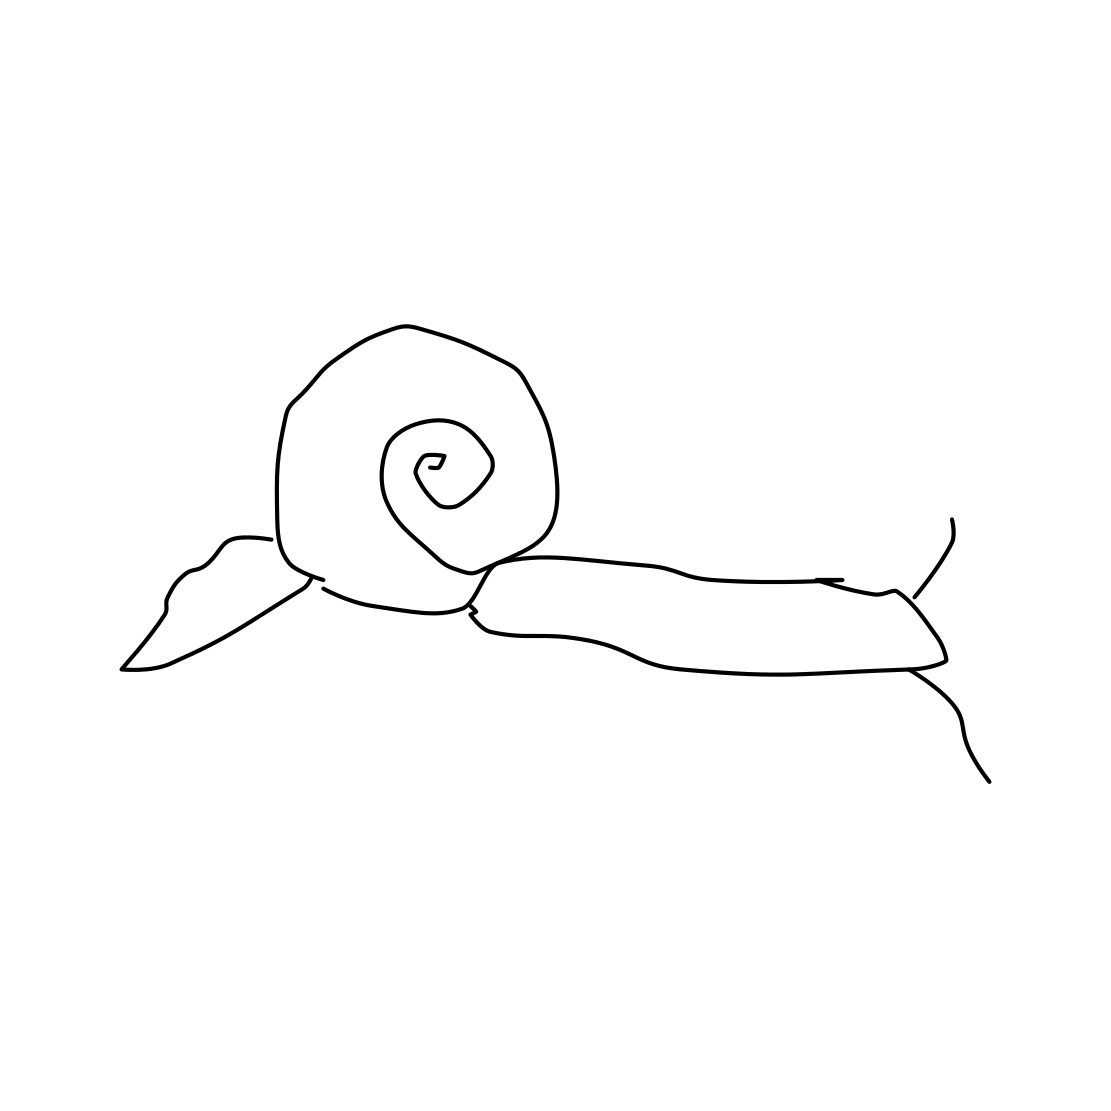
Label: snail